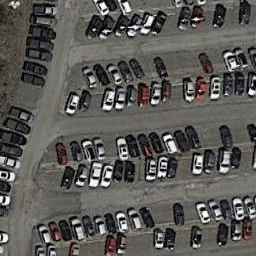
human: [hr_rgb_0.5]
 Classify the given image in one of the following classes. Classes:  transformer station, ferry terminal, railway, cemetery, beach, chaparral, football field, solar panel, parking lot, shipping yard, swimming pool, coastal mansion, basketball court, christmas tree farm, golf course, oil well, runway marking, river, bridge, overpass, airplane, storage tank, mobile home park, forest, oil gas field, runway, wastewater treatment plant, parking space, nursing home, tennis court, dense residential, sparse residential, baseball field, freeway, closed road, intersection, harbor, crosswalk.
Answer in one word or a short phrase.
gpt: parking lot